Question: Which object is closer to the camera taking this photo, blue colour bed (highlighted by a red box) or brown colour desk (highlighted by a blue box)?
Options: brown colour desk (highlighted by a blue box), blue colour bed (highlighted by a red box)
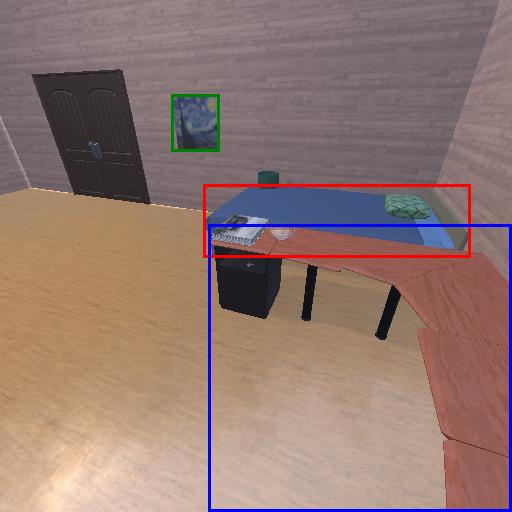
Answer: brown colour desk (highlighted by a blue box)